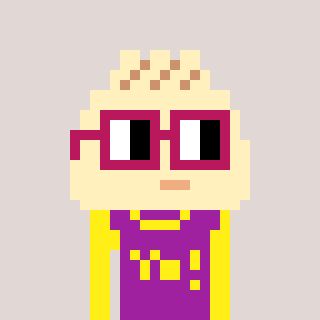
a pixel art character with square dark red glasses, a porkbao-shaped head and a magenta-colored body on a warm background